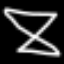
Label: hourglass